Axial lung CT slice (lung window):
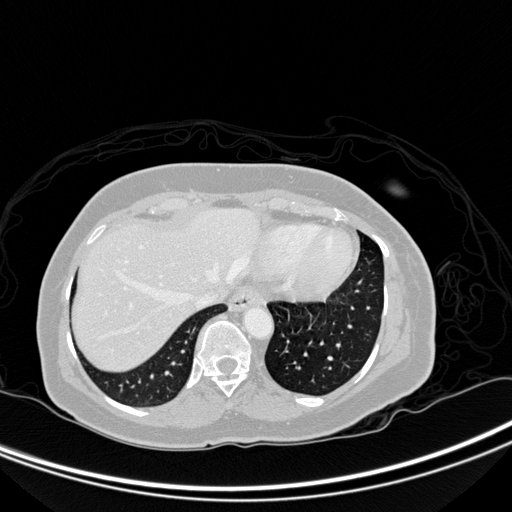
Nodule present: no